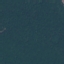
Land use / land cover class: Forest